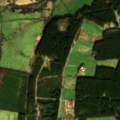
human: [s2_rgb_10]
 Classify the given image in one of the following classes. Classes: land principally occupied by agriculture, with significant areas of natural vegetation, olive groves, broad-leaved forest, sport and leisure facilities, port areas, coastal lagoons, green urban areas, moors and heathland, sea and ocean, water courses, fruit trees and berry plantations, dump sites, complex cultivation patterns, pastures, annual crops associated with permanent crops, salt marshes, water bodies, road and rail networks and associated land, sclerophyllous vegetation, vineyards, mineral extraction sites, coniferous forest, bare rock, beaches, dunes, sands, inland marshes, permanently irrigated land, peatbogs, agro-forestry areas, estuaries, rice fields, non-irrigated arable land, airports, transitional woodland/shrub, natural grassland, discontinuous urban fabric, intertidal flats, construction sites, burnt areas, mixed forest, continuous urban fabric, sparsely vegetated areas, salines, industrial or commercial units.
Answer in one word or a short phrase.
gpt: pastures, coniferous forest, transitional woodland/shrub